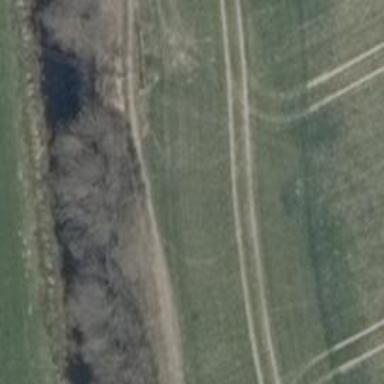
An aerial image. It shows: Grass track with grade3 tracktype.